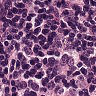
Metastatic tissue present: yes